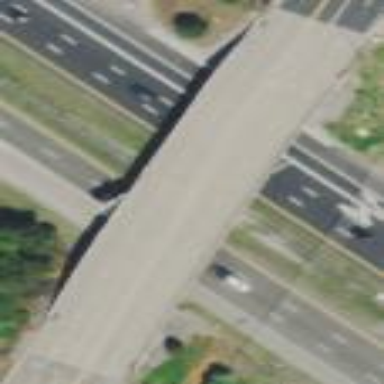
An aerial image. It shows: Bridge that serves as overpass.